Interaction volume radius: 5 \u00c5
Interaction volume height: 15 \u00c5
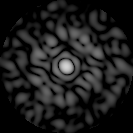
Disorder parameter: 0.7689